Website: macys
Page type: customer-info-address
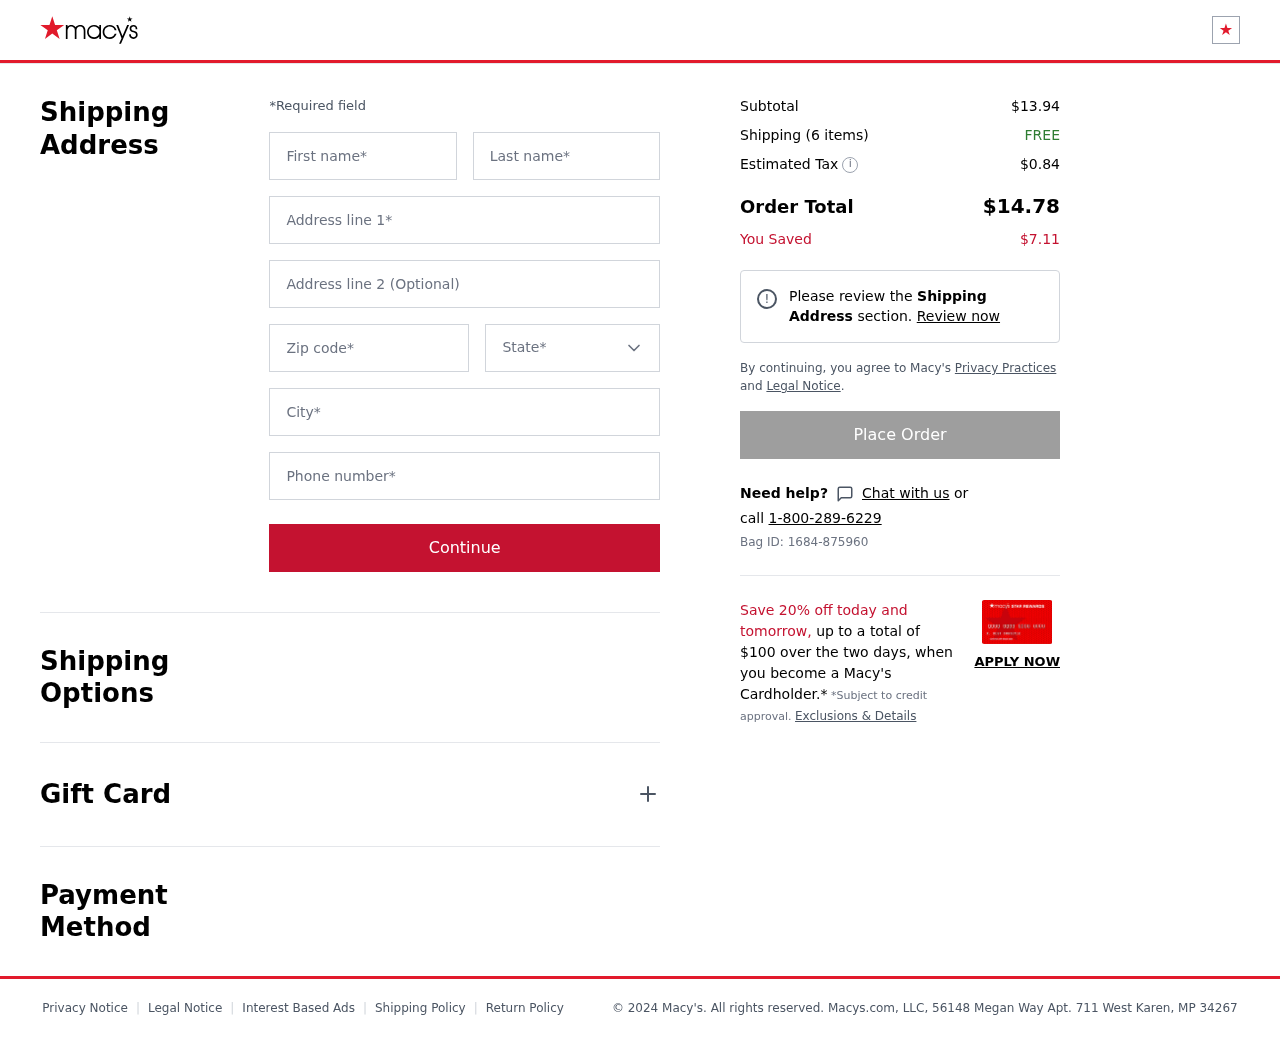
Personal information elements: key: PII_CITY
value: West Karen
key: PII_FIRSTNAME
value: Jill
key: PII_LASTNAME
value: Mcdonald
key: PII_PHONE
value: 9458437466
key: PII_POSTCODE
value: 34267
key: PII_STATE
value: MP
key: PII_STREET
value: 56148 Megan Way Apt. 711
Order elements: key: ORDER_SUBTOTAL
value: $13.94
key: ORDER_NUM_ITEMS
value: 6
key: ORDER_SHIPPING_COST
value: FREE
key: ORDER_TAX
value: $0.84
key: ORDER_TOTAL
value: $14.78
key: ORDER_SAVINGS
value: $7.11
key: ORDER_BAG_ID
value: Bag ID: 1684-875960